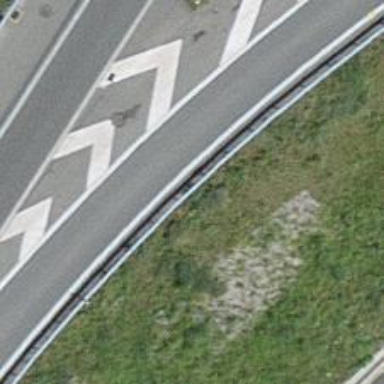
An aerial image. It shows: Guard rail as barrier.